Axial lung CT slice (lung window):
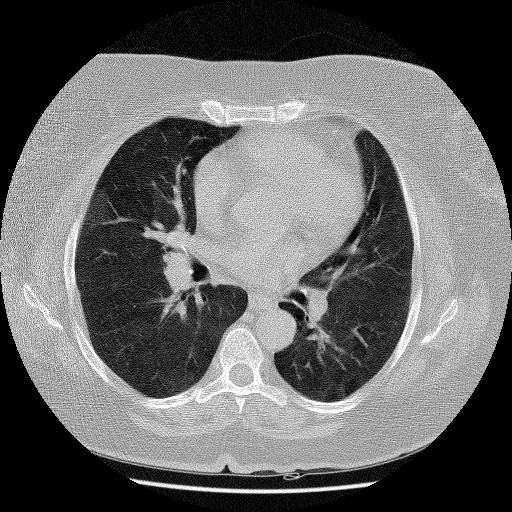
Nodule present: no